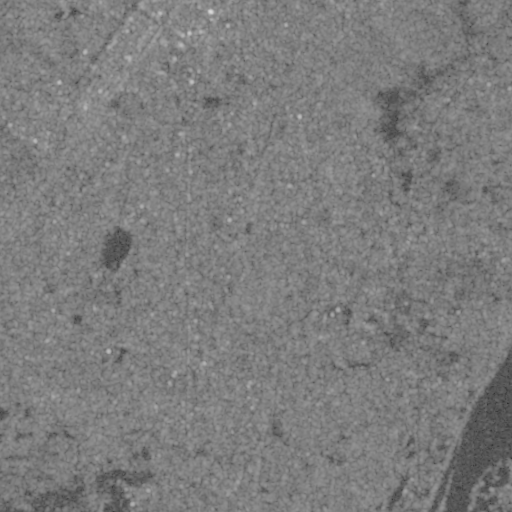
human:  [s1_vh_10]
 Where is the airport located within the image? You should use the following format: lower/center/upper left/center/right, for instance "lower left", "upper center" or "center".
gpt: The airport is located in the upper left of the image.
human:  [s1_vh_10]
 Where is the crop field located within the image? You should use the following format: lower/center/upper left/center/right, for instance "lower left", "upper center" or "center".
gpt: The crop field is located in the center left of the image.
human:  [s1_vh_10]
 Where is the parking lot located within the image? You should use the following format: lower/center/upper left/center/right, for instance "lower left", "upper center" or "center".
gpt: There is no parking lot in the image.

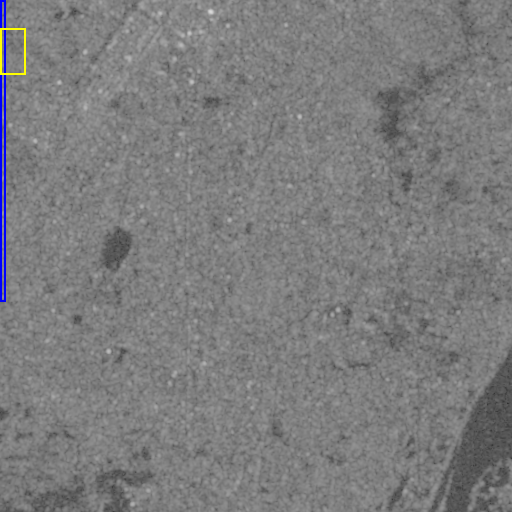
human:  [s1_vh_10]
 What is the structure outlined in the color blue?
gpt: The structure outlined in blue is an airport.
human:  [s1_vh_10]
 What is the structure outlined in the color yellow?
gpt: The structure outlined in yellow is a park.
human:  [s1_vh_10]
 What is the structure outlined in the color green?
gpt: There is no green outline.